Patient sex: F
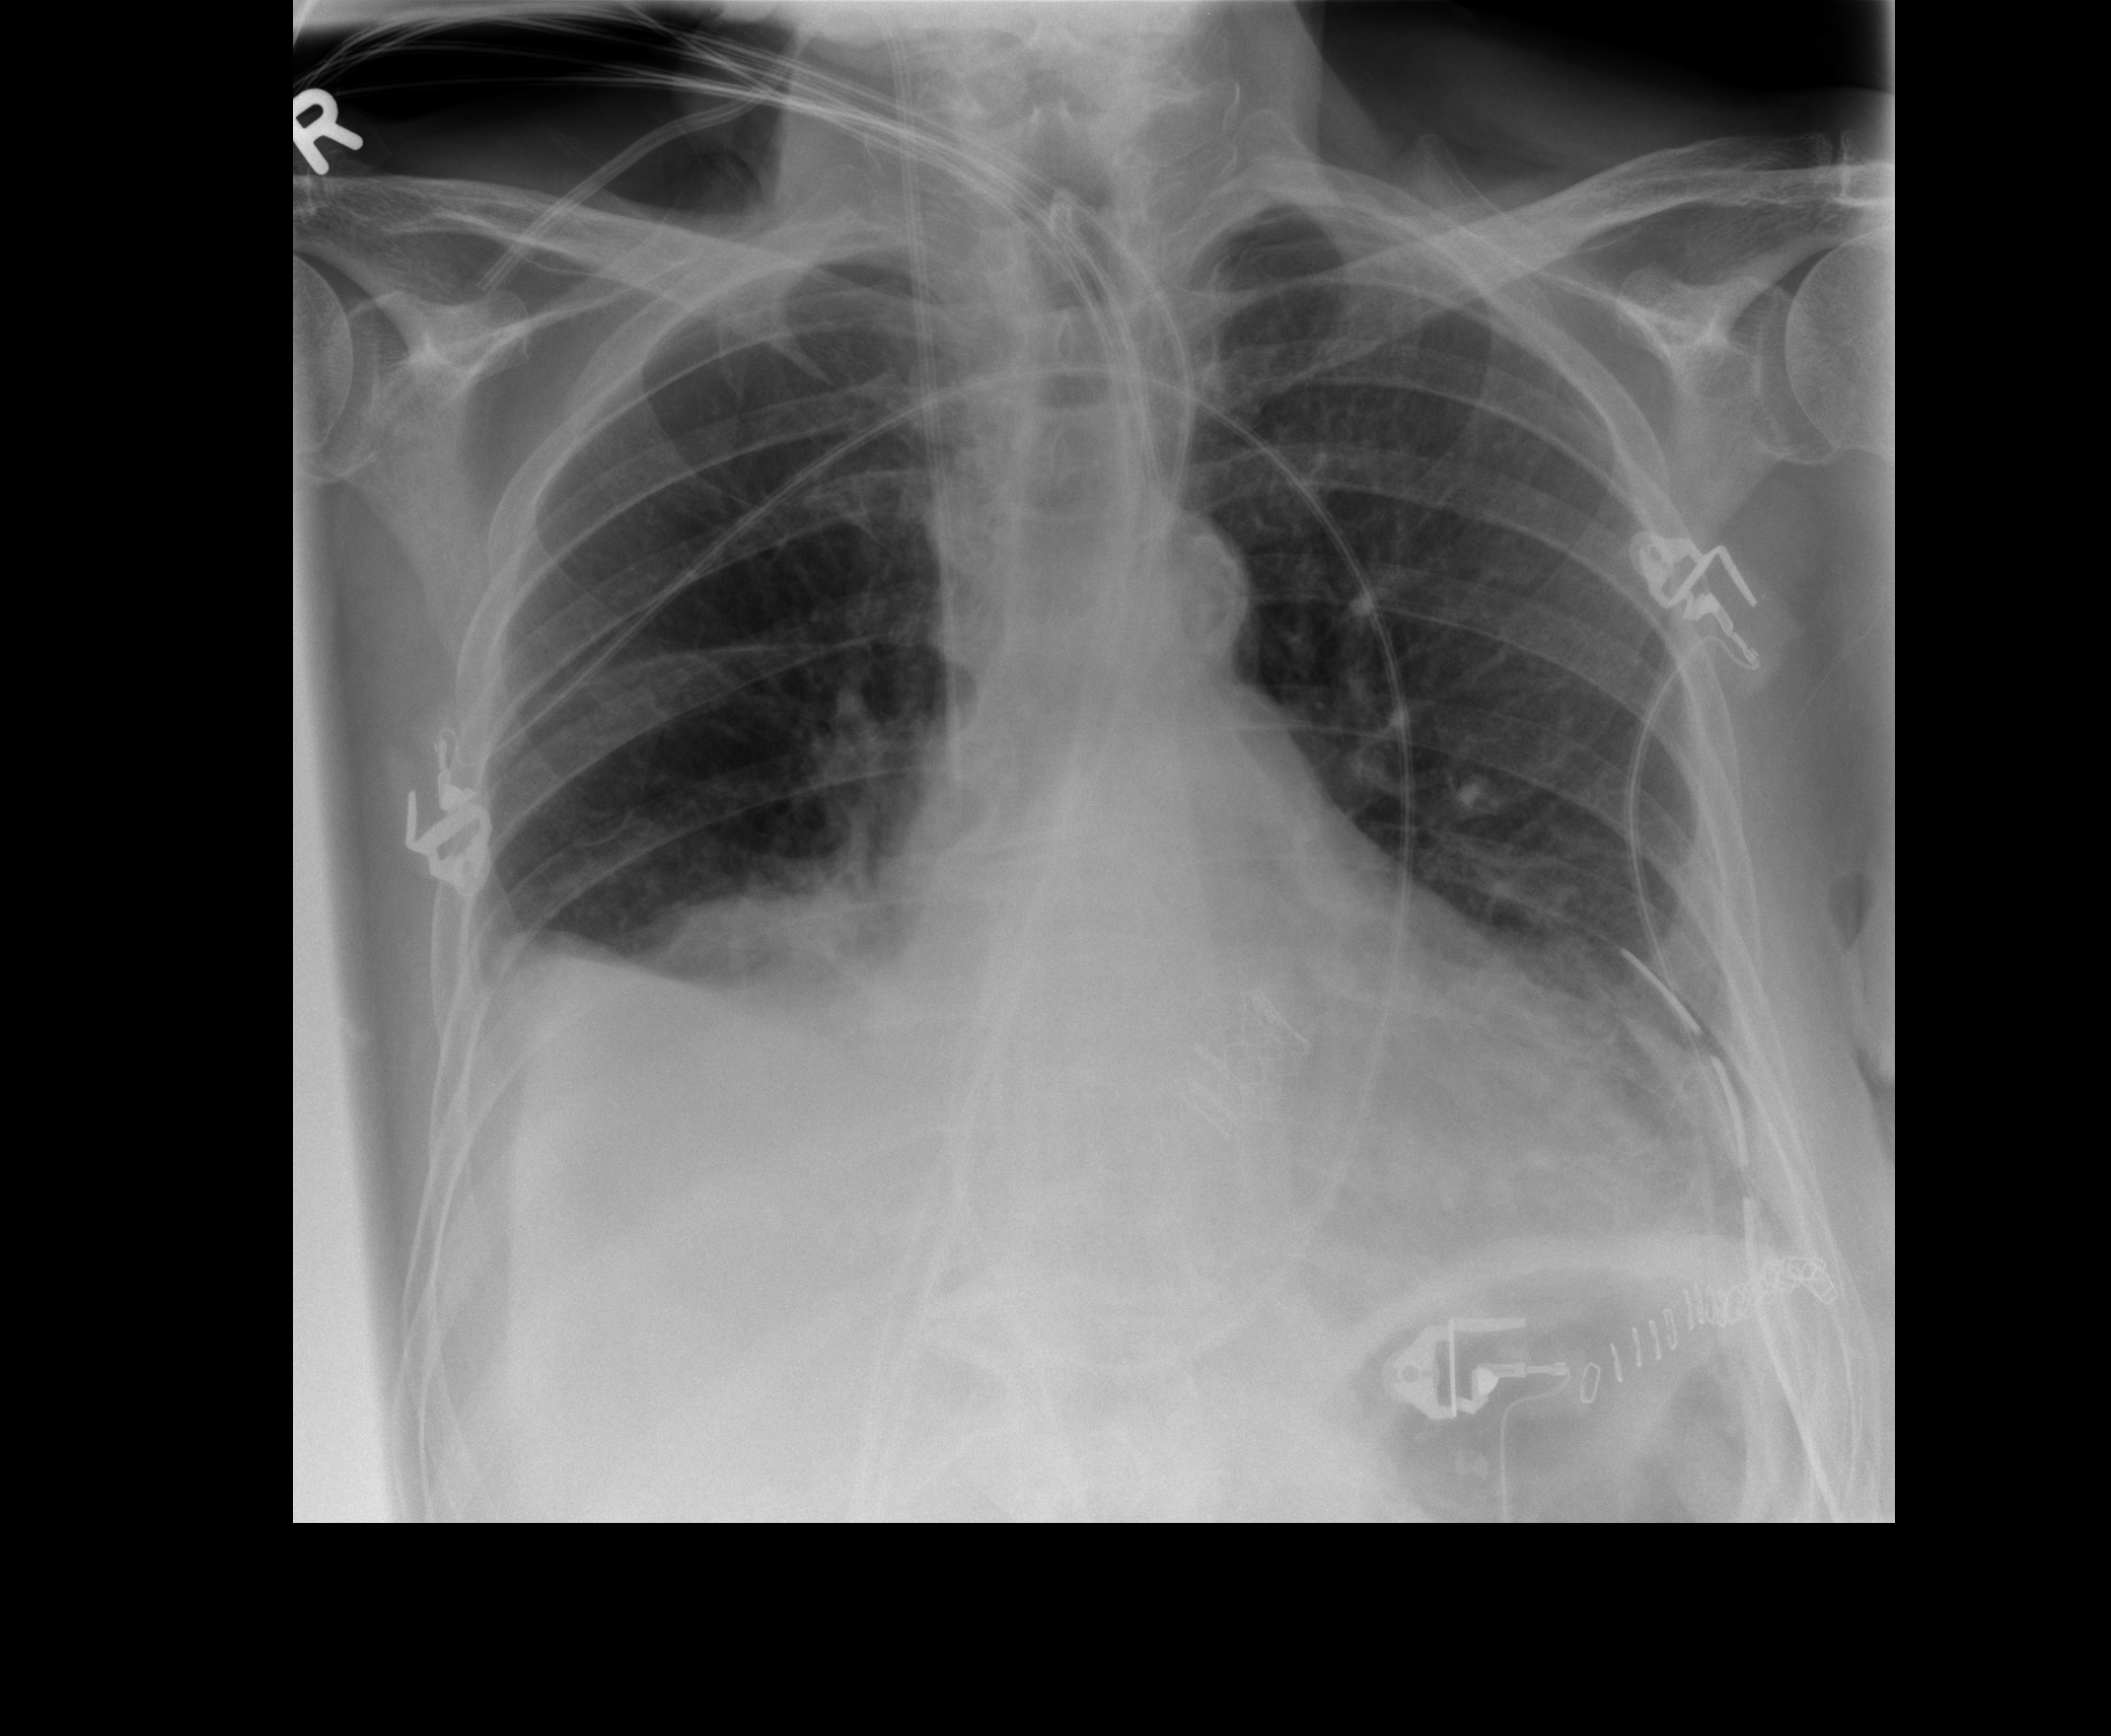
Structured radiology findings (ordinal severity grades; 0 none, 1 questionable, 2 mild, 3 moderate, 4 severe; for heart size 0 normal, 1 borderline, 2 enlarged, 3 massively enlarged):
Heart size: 2
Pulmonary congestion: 0
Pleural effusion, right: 3
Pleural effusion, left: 0
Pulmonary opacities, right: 0
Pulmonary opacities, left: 0
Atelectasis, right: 2
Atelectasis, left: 2